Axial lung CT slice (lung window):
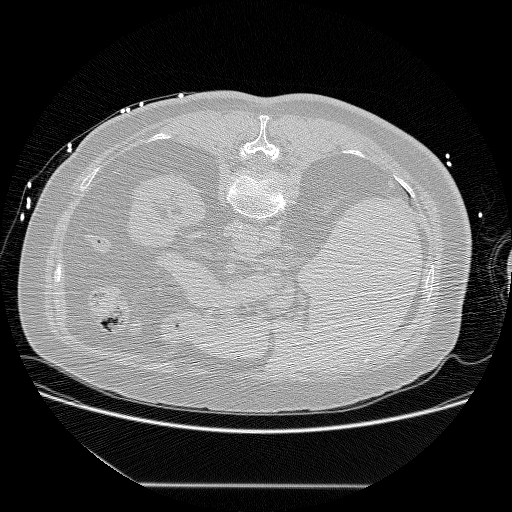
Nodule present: no